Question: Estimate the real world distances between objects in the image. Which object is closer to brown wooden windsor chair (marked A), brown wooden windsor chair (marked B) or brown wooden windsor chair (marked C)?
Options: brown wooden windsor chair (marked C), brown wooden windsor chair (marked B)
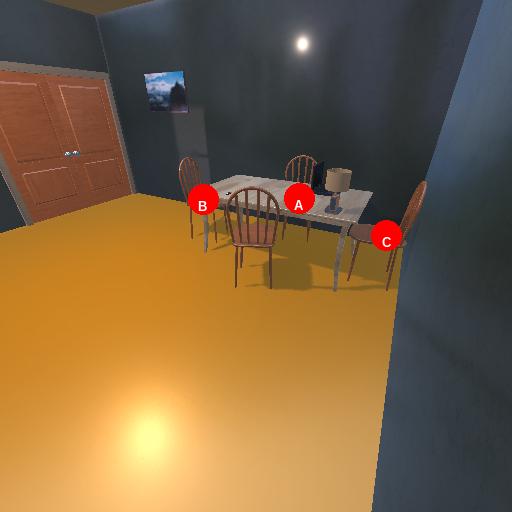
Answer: brown wooden windsor chair (marked C)